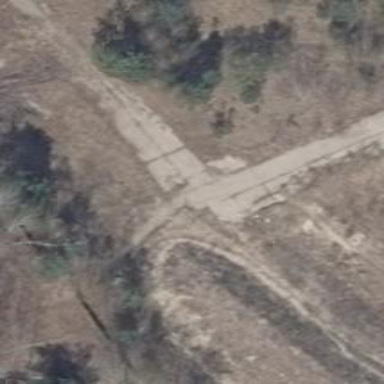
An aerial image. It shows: Service road with surface made of concrete plates.